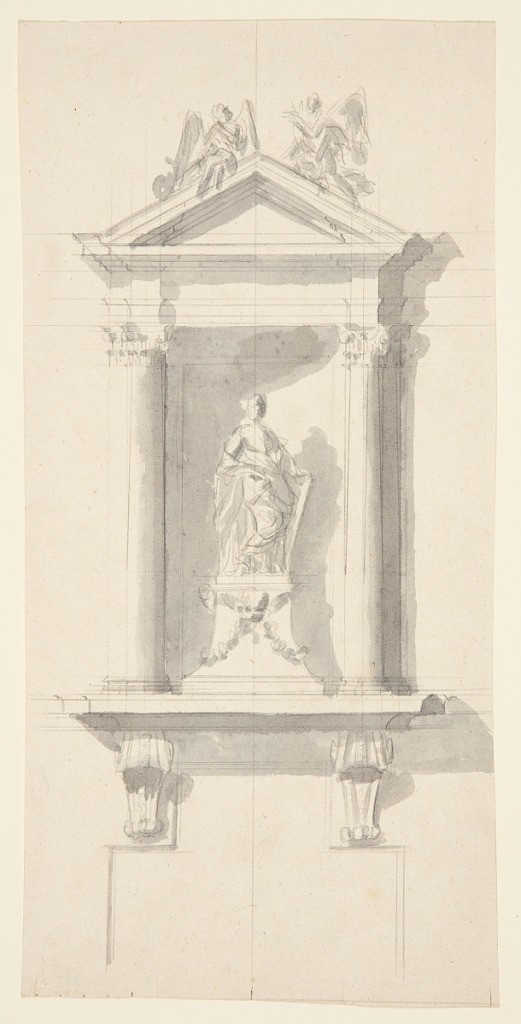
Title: Niche with Statue
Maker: Giuseppe Valadier, Italian, 1762–1839
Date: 1775
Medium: Graphite, gray wash Support: laid paper
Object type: Drawing
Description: Vertical rectangle. The aedicula frame is supported by two brackets, between and beneath which the upper part of a cruciform. A moulded frame is shown. One angel sits, another kneels upon the triangular pediment. Scale at the bottom.